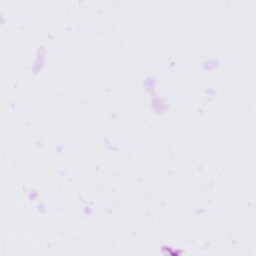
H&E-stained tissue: Tonsil